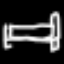
Label: bed